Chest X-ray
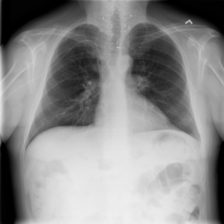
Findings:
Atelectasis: negative
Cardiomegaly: negative
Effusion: negative
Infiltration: negative
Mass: negative
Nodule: negative
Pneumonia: negative
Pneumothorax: negative
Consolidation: negative
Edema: negative
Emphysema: negative
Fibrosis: negative
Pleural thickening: negative
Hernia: negative